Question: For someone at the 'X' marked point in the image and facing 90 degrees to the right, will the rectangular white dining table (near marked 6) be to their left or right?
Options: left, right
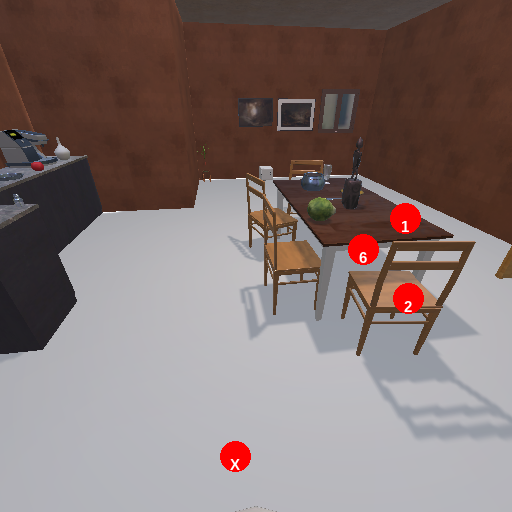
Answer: left